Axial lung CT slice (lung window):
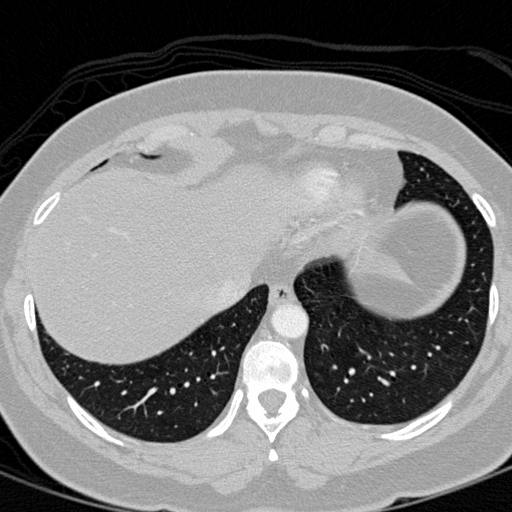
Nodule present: no